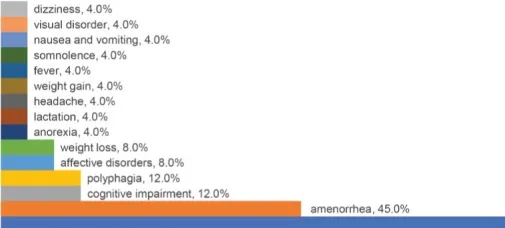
A summary of the prevalence of different symptoms. The prevalence of initial symptoms.
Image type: chart (chart)